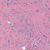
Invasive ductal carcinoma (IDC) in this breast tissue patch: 0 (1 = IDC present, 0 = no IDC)